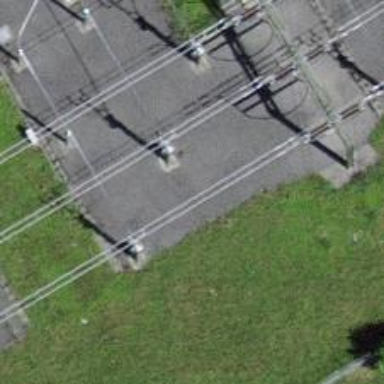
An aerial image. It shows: Power line with three cables.